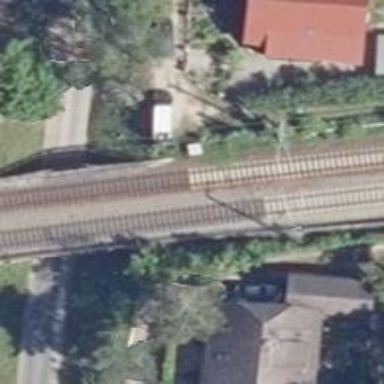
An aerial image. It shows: Bridge over electrified railway with contact line.